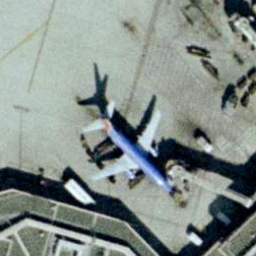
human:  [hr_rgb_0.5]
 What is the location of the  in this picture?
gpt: center